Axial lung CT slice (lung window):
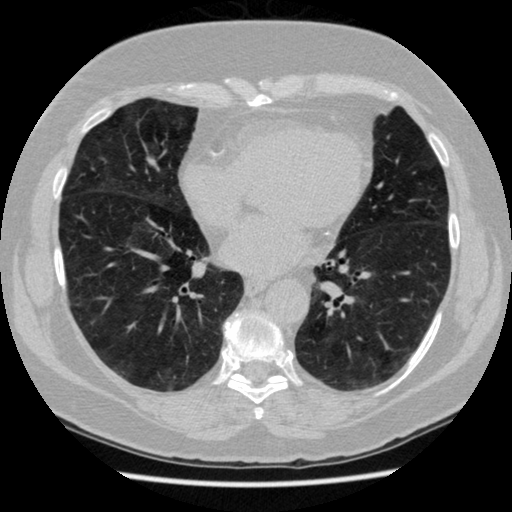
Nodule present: no